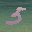
Label: 5